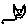
Label: cat